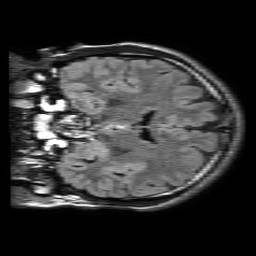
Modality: FLAIR
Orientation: coronal
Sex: male
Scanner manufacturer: philips
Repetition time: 11 s
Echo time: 0.125 s